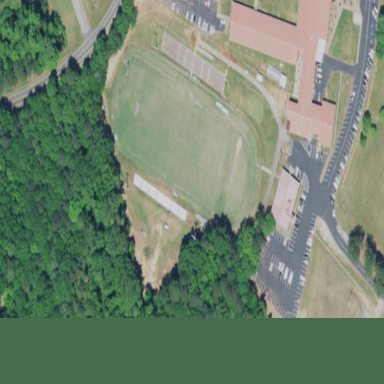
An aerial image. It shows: American football pitch for leisure and sport activities.